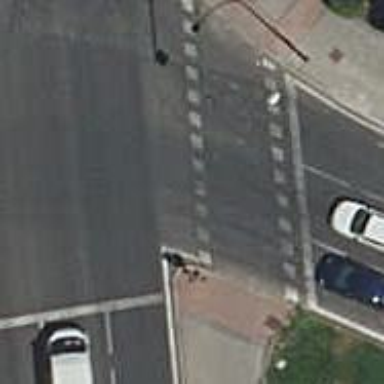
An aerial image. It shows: Road crossing with traffic signals.